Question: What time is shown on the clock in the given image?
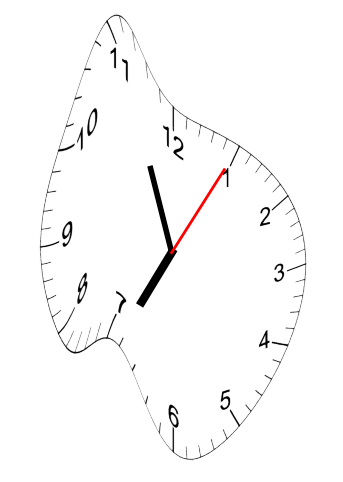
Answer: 06:56:05